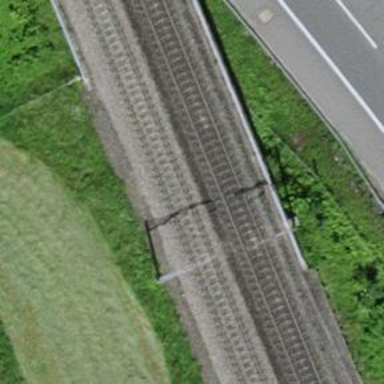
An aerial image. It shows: Bridge with electrified railway tracks featuring contact line.